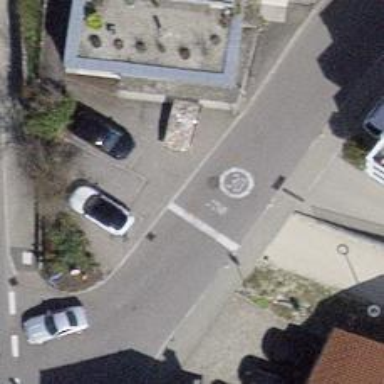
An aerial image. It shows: Unmarked crossing on the road.